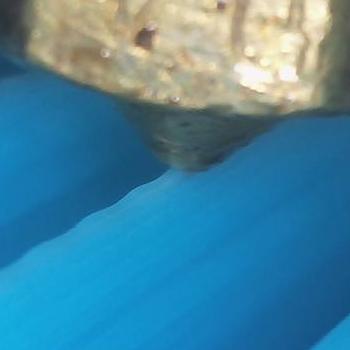
Flow rate: 44%